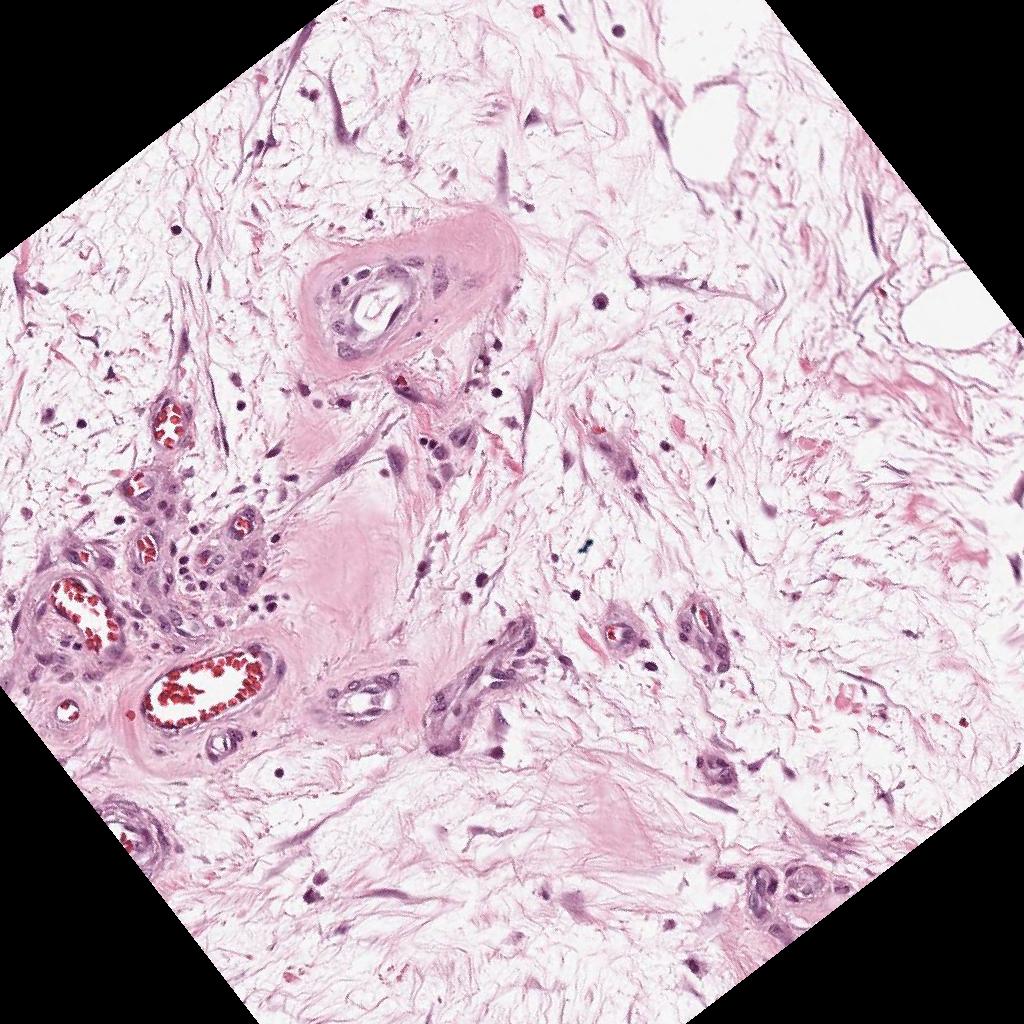
Label: Non-Viable-Tumor